Question: I am trying to create a box with a jagged edge, that can actually be used as a HTML element should be, and can resize etc.
Finally got my head around border-image, got it looking nice, and then when I rotate it, it gets a gap between the border-image and the main fill:

I googled it, and found an answer on SO telling someone to set
'''
-webkit-backface-visibility: hidden;
'''
This cleared it up, but obviously only in webkit browsers.
I tried using '-moz-backface-visibility' as well, but it didn't clear the issue up in Firefox.
Any suggestions?
<URL>
e: I actually thought I may be able to fix it by setting a background color, and then setting the 'background-clip' to 'padding-box', but honestly it just left me in the same position.
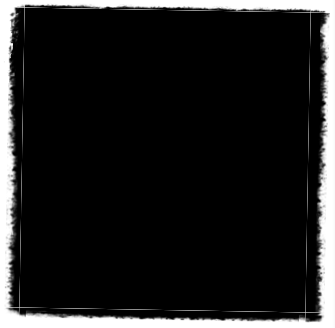
Answer: One trick that fixes the problem both in Webkit and FF is setting perspective (instead of backface visibility)
'''
.box.one {
-webkit-transform: perspective(999px) rotate(1deg);
-moz-transform: rotate(1deg);
-ms-transform: rotate(1deg);
-o-transform: rotate(1deg);
transform: perspective(999px) rotate(1deg);
}
'''
<URL>